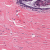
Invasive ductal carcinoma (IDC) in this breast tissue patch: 0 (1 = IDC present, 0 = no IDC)